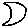
Label: moon